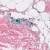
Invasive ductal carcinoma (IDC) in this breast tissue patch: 0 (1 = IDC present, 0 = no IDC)